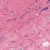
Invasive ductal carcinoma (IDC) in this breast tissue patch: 1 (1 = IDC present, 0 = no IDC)